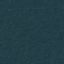
Land use / land cover class: Forest